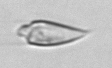
Label: Oxytoxum